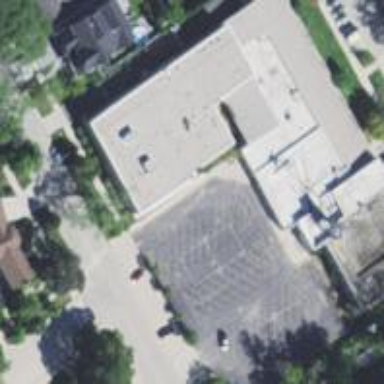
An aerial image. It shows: School.